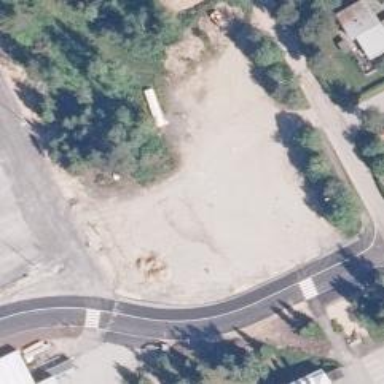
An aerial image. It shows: Unpaved parking area.